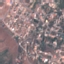
Label: Residential